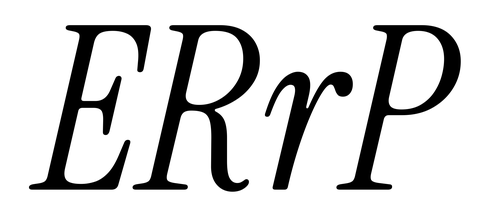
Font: InstrumentSerif-Italic